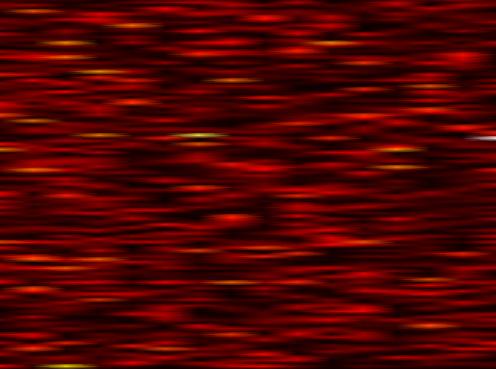
Label: OFDM